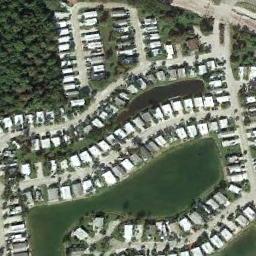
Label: mobile_home_park